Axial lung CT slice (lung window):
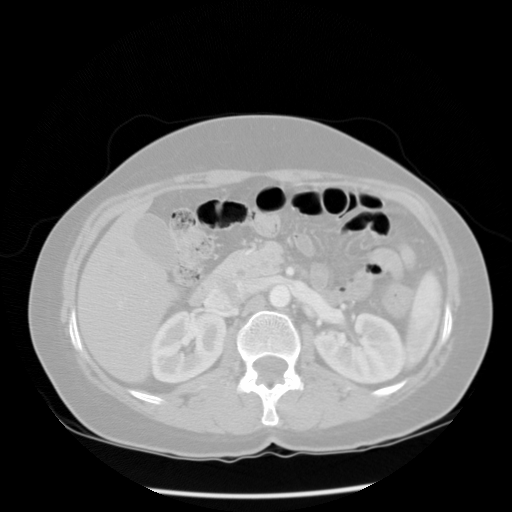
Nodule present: no